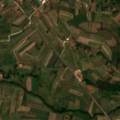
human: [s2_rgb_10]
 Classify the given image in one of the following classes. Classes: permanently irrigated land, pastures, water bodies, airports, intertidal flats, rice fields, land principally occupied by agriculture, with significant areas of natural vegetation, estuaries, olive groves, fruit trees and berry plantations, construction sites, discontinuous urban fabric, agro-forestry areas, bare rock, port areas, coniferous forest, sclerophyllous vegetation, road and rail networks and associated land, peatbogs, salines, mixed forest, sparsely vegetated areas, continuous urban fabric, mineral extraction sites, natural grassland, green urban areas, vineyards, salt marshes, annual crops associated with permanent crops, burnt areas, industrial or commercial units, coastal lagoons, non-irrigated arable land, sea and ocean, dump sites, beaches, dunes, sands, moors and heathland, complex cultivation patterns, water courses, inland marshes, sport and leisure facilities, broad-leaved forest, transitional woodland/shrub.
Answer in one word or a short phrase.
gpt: non-irrigated arable land, complex cultivation patterns